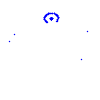
Particle: kaon